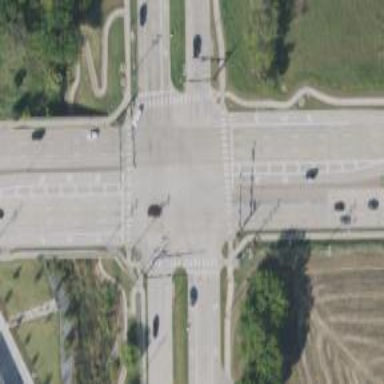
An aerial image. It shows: Primary highway with separate sidewalk.